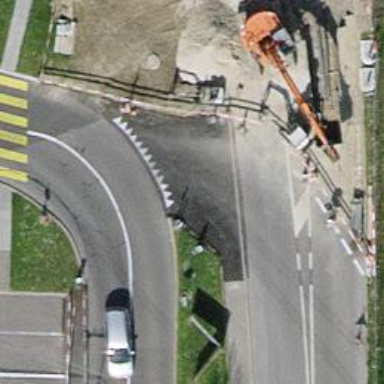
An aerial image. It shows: Road with "give way" sign.